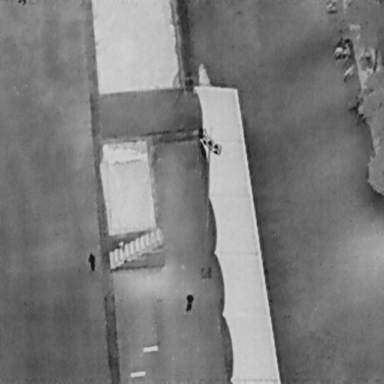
There are two People in the infrared image.